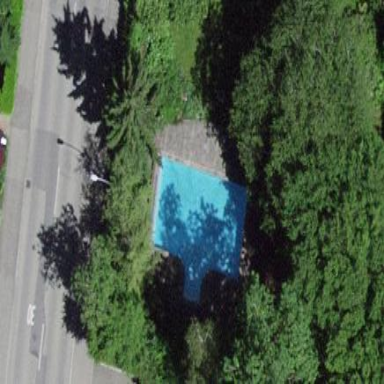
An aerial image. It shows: Swimming pool located in leisure land.